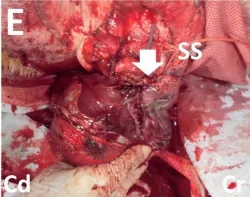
Photos of the surgical procedure for resection of the back mass. (E) Resection of the mass is carried out, while the stalk-like structure of the mass's base is sutured with braided silk suture material (SS). Arrow shows the resected part.
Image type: medical_photograph (other_medical_photograph)